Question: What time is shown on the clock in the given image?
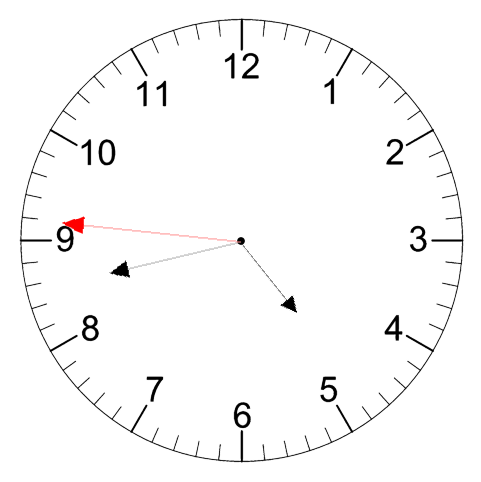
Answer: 04:42:46